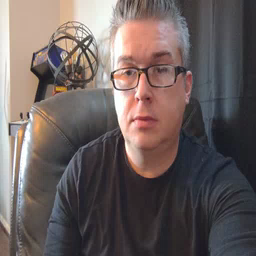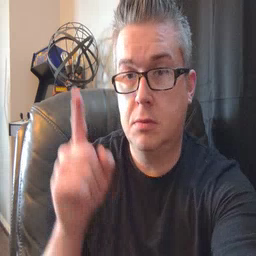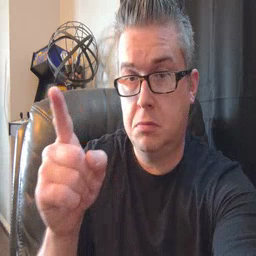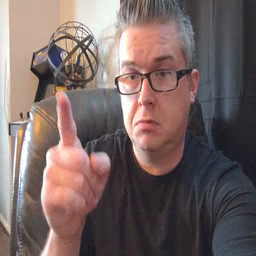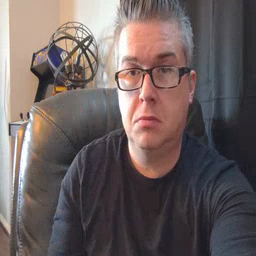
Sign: hesheit